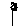
Label: flower